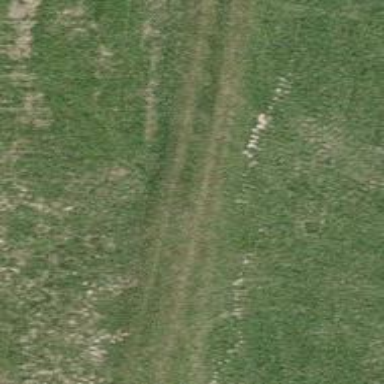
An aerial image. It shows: Track with very rough surface.